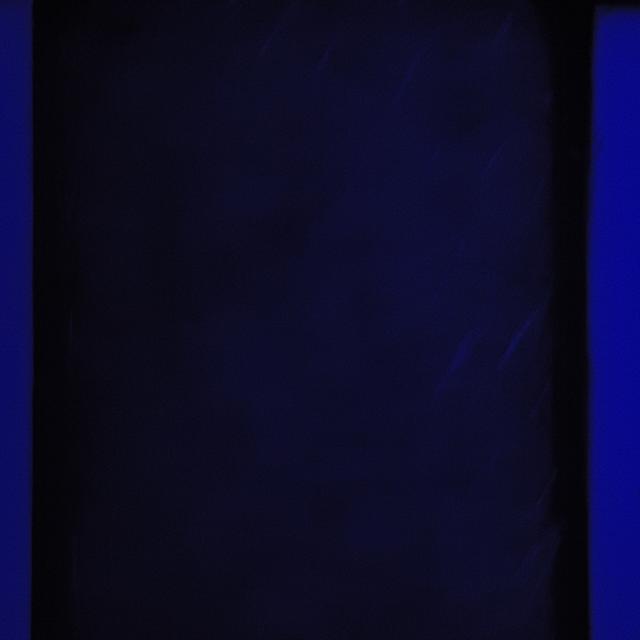
Canine dermatitis — inflammation of the skin presenting with erythema, pruritus, papules, and excoriation. May be allergic, contact, or atopic in origin.